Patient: sex M, age 43
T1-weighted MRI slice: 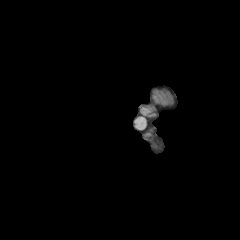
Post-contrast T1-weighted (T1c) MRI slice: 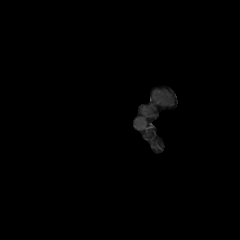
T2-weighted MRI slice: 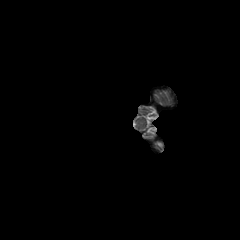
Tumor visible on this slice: no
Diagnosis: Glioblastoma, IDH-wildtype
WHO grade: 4